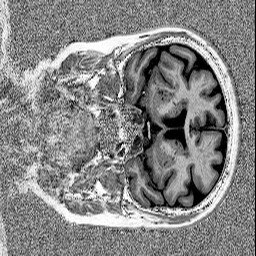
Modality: MP2RAGE
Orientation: coronal
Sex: female